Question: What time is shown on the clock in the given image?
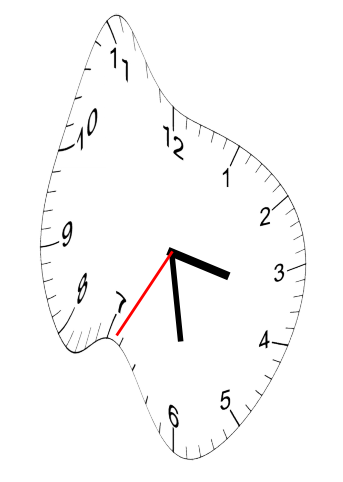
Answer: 03:28:35